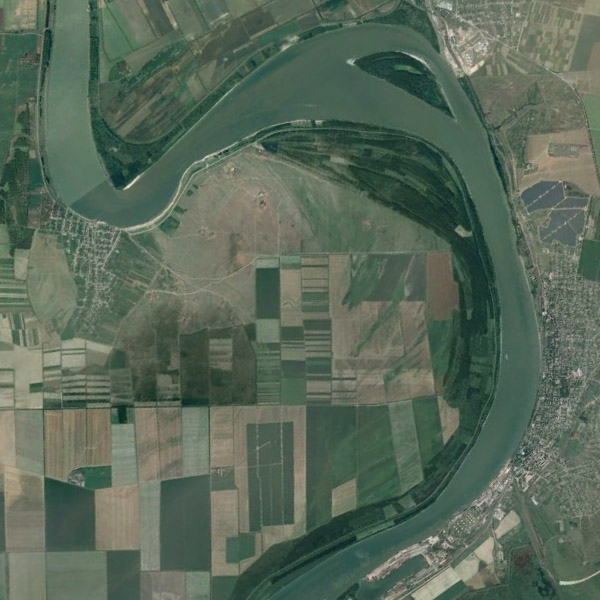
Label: River